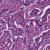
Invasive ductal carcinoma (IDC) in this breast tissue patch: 1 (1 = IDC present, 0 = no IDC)